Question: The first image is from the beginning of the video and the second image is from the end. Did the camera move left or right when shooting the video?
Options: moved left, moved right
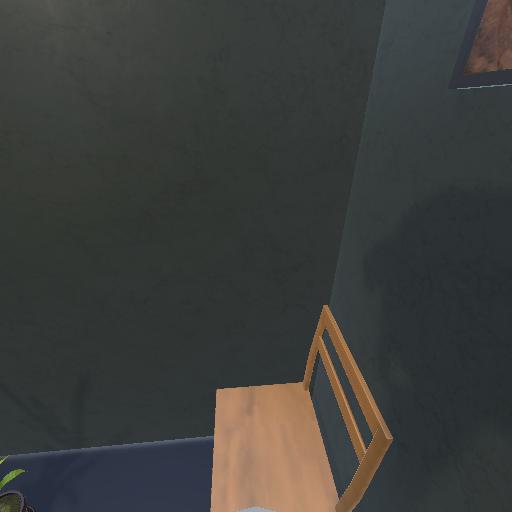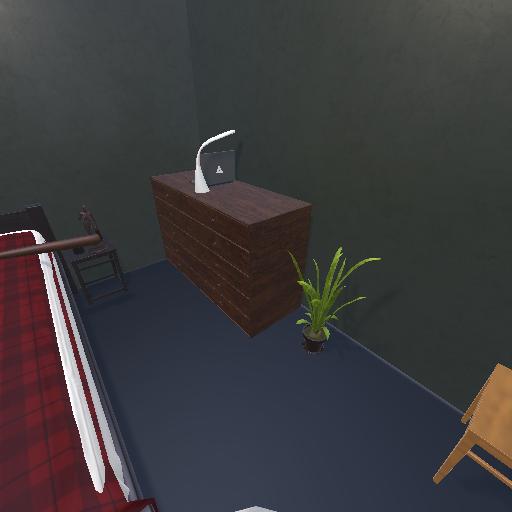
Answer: moved left